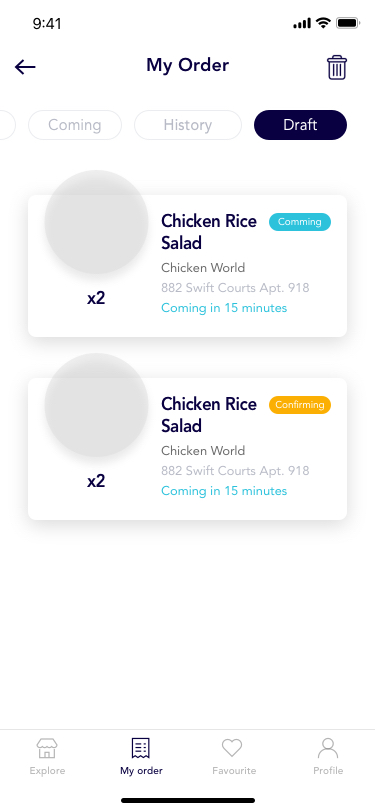
Text in this UI design:
My Order
Coming
Draft
History
Chicken Rice
Salad
x2
882 Swift Courts Apt. 918
Coming in 15 minutes
Chicken World
Comming
Chicken Rice
Salad
x2
882 Swift Courts Apt. 918
Coming in 15 minutes
Chicken World
Confirming
Explore
My order
Favourite
Profile